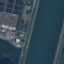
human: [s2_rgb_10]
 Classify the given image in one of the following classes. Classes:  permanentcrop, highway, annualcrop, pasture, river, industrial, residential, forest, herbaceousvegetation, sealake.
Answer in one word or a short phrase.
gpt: River